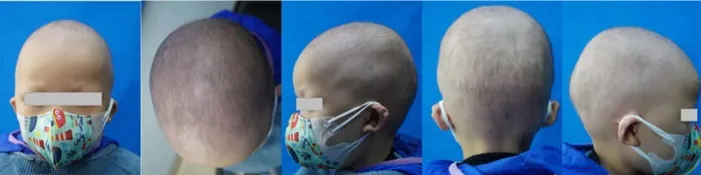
After 3 months of dupilumab therapy.
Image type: radiology (x_ray)